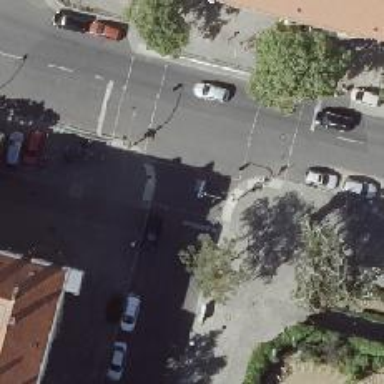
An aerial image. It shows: Crossing with traffic signals.